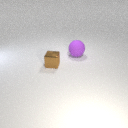
large purple rubber sphere to the right of small brown metal cube